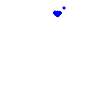
Particle: electron